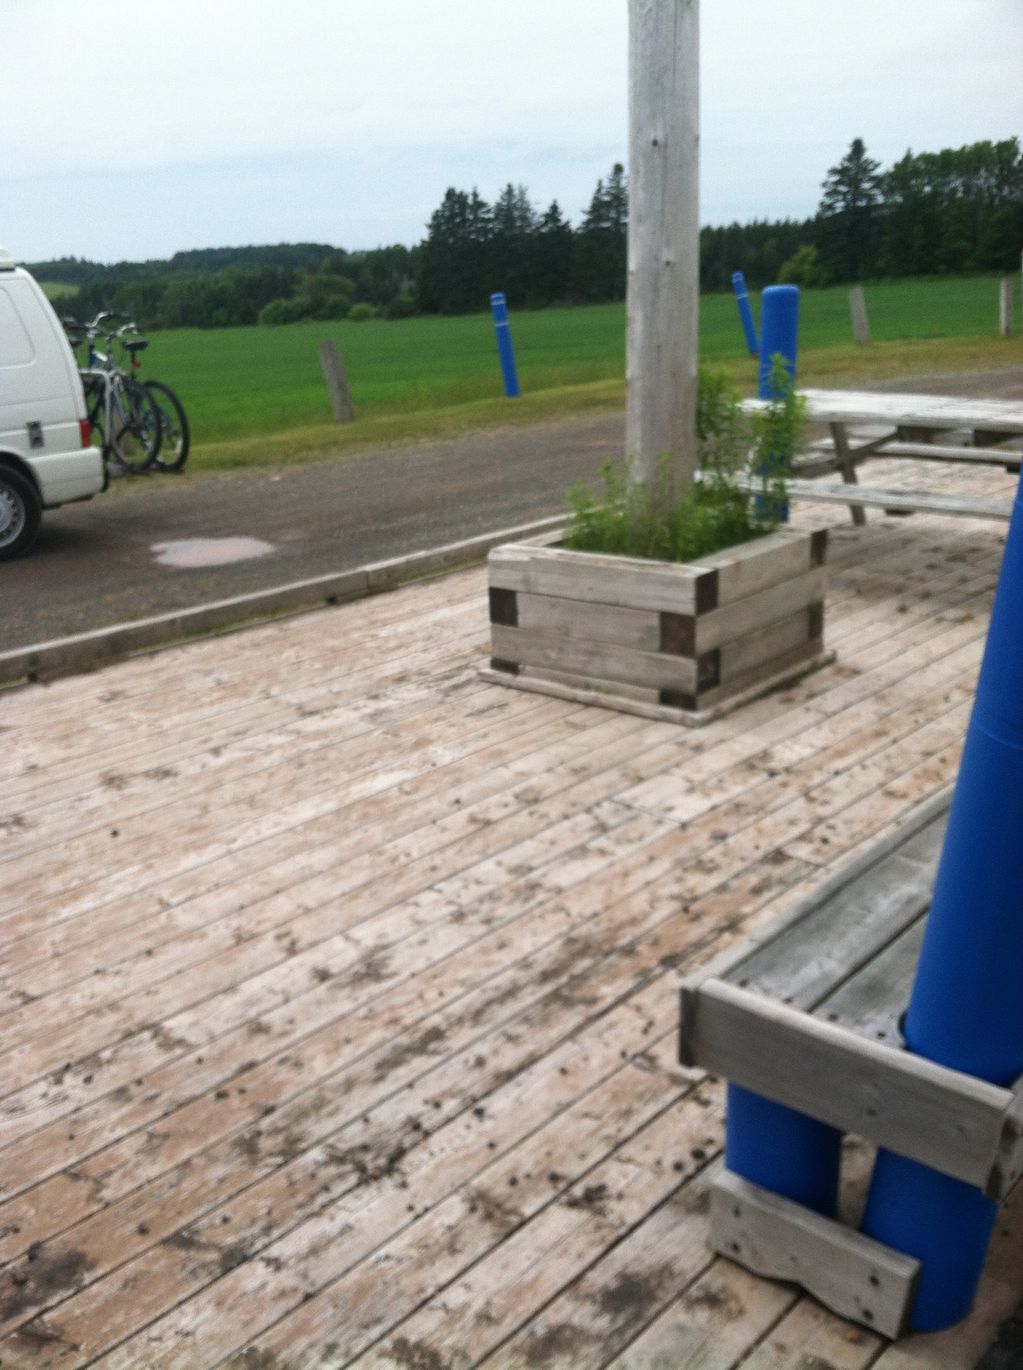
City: charlottetown